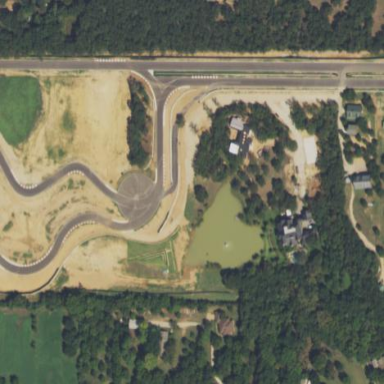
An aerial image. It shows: Raceway designated for motor sports.